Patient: sex F, age 69
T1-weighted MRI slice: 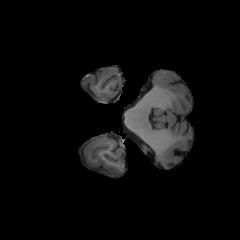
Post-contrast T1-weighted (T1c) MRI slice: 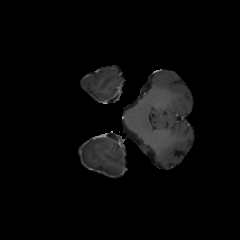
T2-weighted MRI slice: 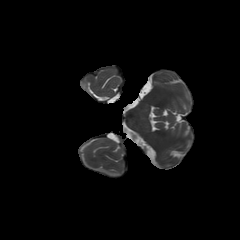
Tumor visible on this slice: no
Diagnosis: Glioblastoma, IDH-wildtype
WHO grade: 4